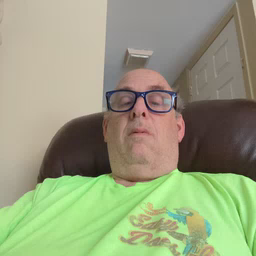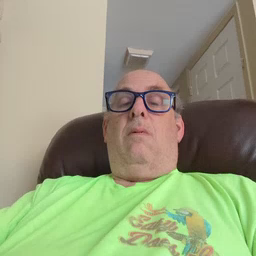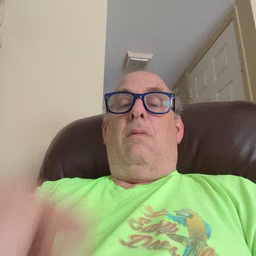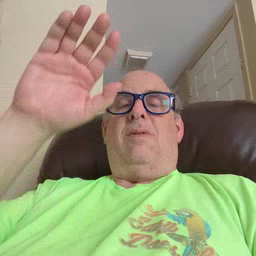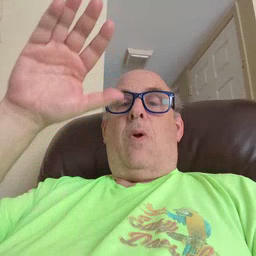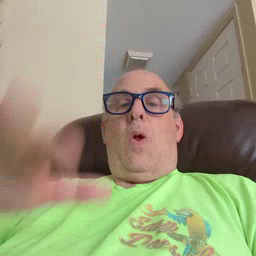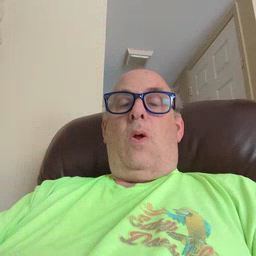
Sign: snow